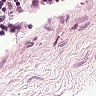
Metastatic tissue present: no